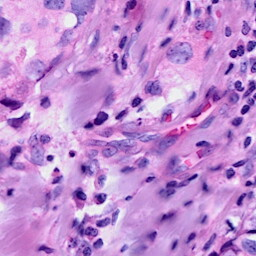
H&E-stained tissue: Breast